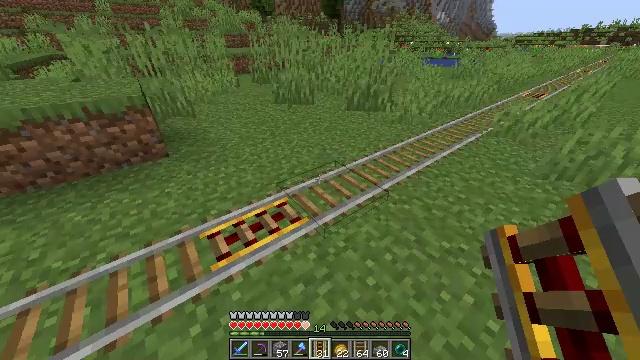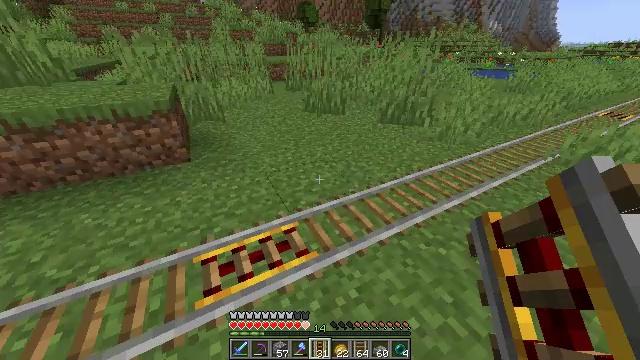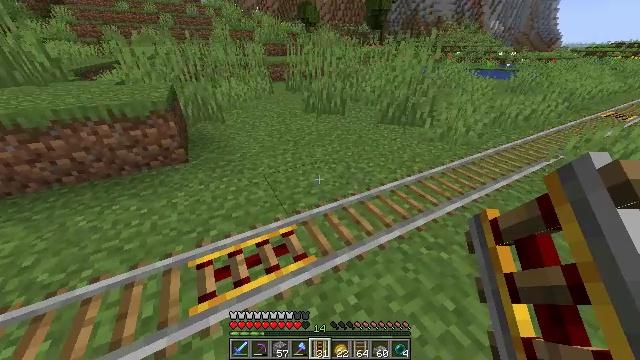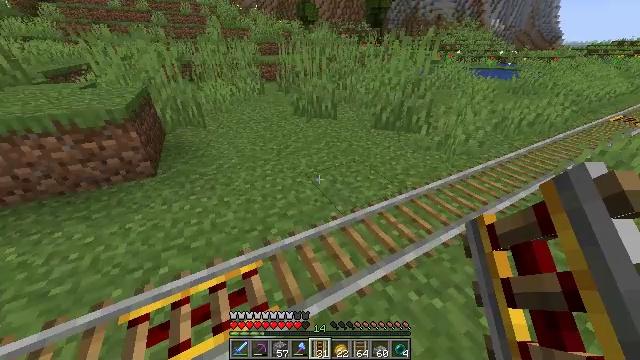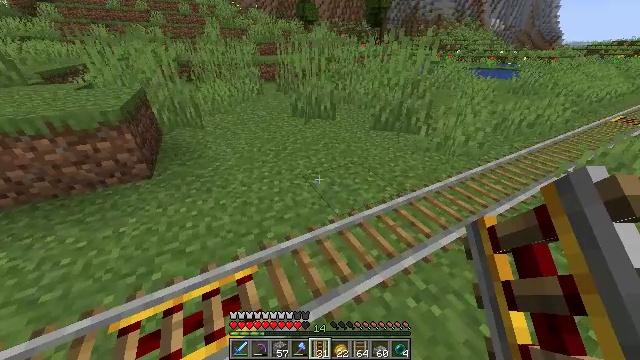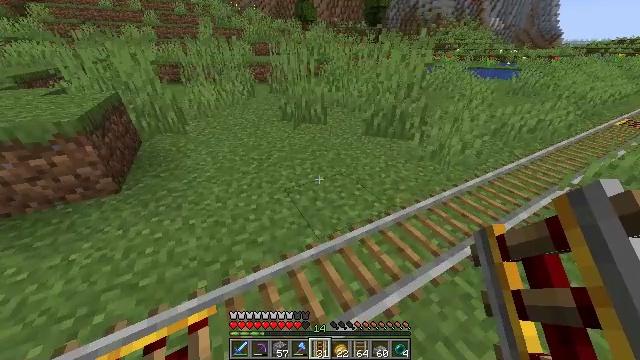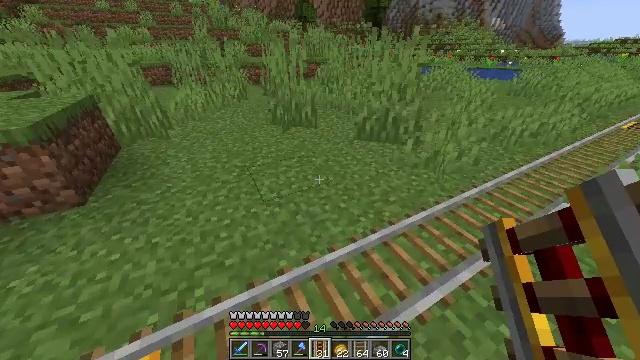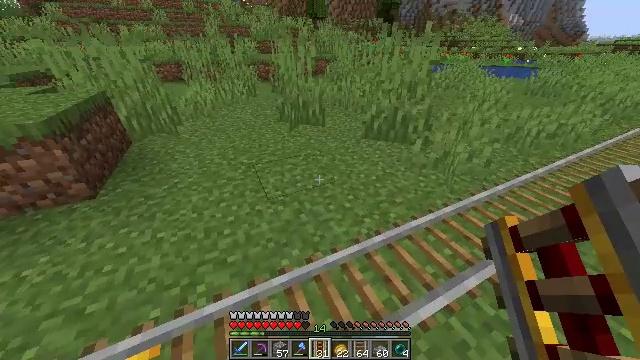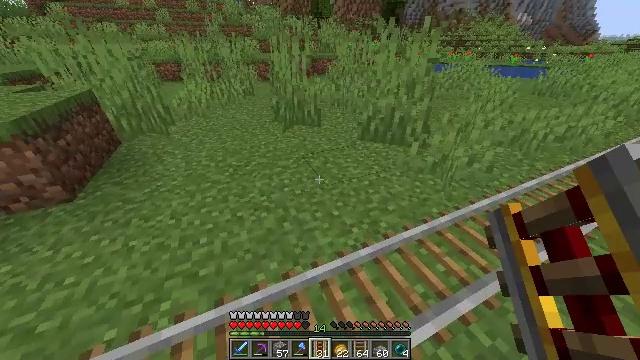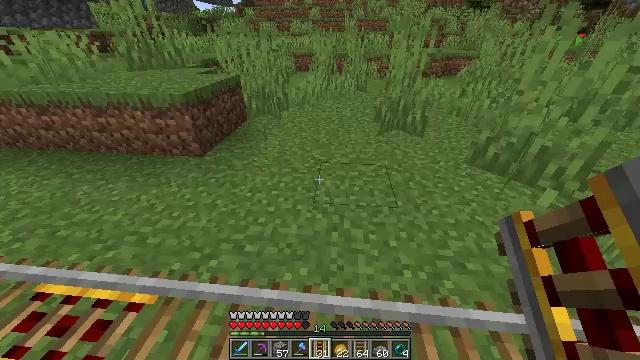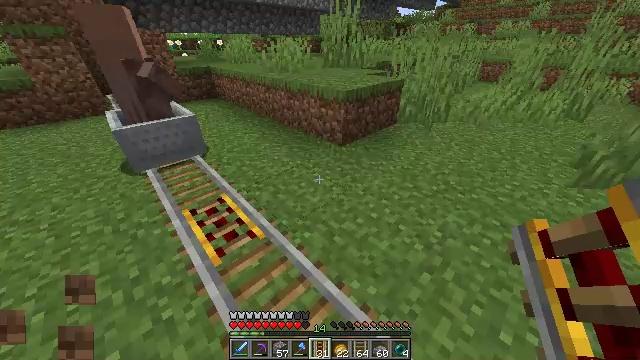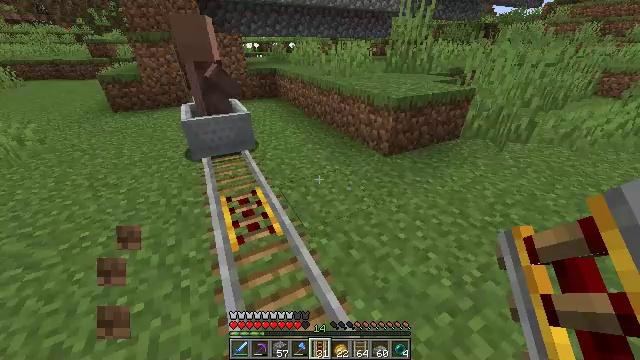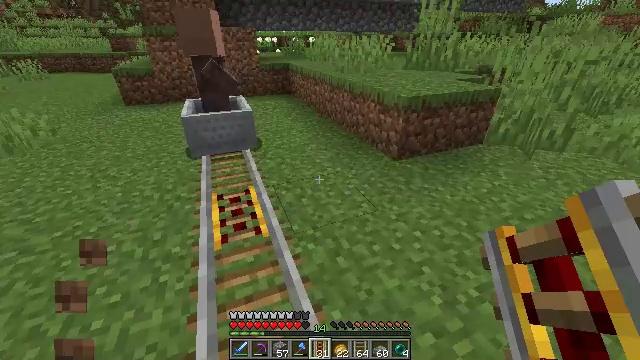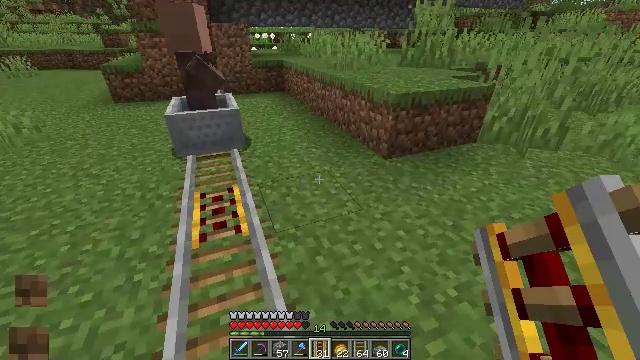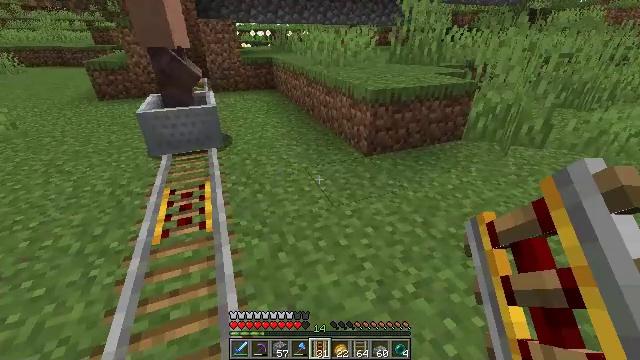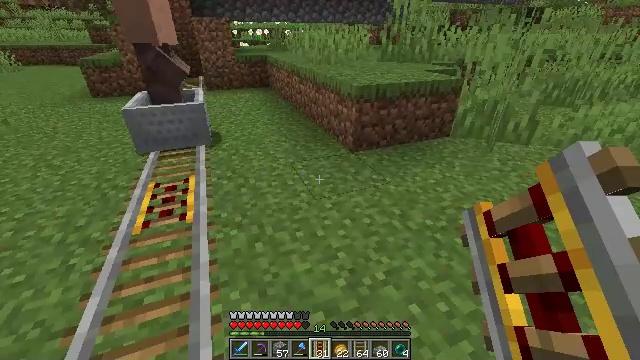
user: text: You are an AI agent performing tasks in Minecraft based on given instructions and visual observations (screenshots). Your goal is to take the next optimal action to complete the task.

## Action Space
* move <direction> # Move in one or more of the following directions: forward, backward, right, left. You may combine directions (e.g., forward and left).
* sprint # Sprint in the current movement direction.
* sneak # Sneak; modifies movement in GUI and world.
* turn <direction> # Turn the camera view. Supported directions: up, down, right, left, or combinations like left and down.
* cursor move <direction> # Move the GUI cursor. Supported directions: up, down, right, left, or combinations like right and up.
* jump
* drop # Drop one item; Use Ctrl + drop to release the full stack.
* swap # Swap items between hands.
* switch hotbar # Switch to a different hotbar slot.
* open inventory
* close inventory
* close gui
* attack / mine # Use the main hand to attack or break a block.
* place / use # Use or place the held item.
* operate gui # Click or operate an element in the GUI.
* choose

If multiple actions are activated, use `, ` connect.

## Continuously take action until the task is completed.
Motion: motion action
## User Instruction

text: Collect dirt by holding left button.
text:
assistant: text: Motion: move forward, turn left and up
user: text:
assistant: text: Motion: move forward and move right
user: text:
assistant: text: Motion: move forward and move right
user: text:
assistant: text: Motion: move forward and move right
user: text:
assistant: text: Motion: move forward and move right
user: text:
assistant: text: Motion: move forward and move right
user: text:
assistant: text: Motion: move forward and move right, turn left
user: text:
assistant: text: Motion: move forward and move right, turn left
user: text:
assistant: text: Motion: move forward and move right, turn left
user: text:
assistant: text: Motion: move right, turn left
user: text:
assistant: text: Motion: move right, turn left and up
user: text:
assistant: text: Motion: move right, turn left
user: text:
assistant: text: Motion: move right
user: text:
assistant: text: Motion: move right
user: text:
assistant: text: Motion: move back and move right
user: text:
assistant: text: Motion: move back and move right
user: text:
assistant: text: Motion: move back
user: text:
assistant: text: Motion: move back
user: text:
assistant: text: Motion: move back
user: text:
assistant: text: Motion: move back
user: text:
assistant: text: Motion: move back
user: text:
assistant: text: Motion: move back
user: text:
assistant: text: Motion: move back
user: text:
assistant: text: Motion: move back
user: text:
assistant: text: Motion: move back
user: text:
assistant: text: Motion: move back
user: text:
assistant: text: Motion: move back
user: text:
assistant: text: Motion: move back
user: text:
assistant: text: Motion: move back
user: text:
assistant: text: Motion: move back